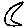
Label: moon